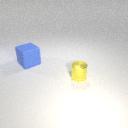
small yellow metal cylinder in front of large blue rubber cube